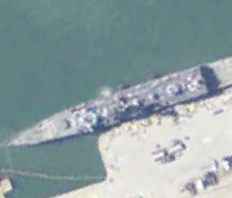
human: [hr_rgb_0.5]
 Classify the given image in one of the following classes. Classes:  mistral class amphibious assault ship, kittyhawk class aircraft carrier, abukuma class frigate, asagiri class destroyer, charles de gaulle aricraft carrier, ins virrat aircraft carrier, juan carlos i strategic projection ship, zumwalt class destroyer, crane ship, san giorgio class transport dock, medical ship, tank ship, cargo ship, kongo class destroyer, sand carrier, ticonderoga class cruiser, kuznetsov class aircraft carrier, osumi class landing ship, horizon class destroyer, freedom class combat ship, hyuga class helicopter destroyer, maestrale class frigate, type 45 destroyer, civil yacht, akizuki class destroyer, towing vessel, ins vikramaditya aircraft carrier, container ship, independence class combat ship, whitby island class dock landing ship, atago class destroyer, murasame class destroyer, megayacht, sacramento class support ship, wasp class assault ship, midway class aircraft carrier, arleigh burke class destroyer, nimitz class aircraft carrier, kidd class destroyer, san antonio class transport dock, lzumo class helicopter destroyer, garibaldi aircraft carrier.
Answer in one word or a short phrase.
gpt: Ticonderoga class cruiser